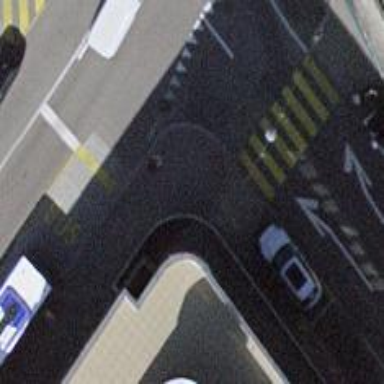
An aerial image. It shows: Platform with shelter for public transport.